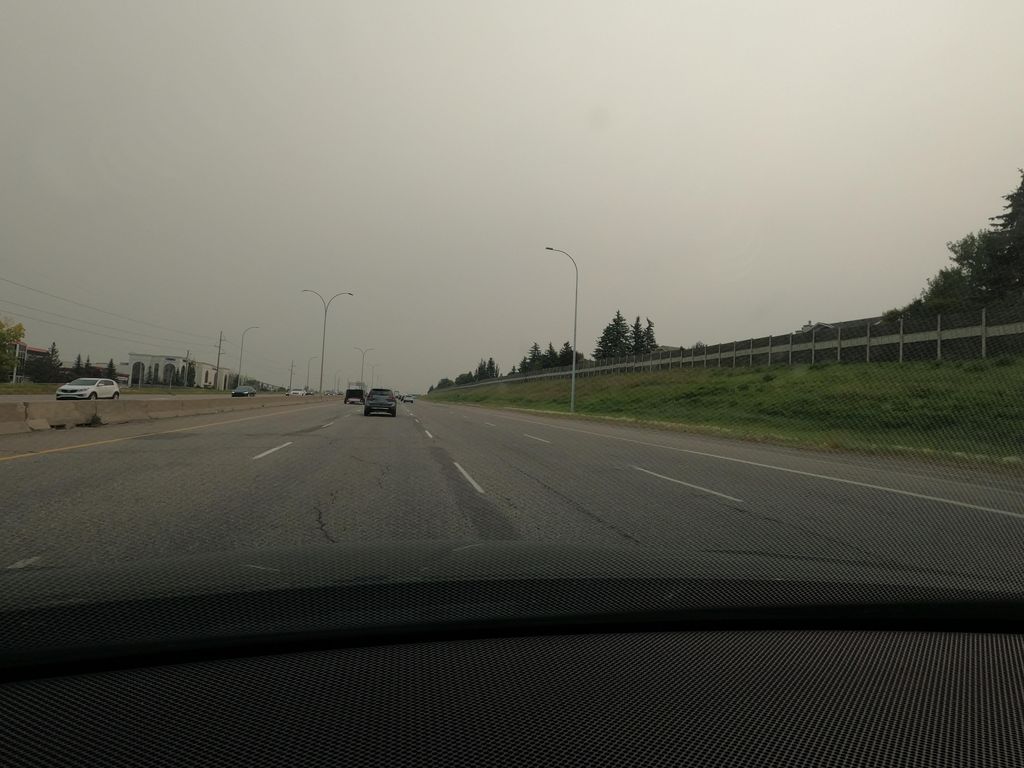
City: calgary